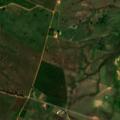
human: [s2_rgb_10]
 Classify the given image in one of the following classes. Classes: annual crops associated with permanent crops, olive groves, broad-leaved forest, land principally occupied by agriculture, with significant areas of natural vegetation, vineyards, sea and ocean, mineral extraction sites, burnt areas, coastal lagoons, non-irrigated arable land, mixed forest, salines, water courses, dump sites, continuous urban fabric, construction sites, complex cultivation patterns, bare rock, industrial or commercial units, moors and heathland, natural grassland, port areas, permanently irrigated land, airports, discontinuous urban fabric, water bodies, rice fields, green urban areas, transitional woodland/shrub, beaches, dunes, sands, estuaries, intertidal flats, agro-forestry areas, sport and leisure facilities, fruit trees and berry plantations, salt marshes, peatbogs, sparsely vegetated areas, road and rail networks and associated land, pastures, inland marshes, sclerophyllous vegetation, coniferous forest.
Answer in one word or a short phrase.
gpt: non-irrigated arable land, transitional woodland/shrub